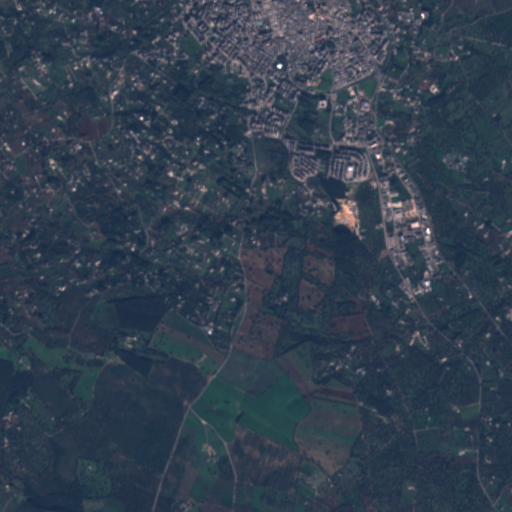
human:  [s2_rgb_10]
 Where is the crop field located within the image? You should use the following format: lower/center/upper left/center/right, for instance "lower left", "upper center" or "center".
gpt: The crop field is located in the upper right of the image.
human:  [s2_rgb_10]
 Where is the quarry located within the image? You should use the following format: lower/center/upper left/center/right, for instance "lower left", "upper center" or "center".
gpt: The quarry is located in the center right of the image.
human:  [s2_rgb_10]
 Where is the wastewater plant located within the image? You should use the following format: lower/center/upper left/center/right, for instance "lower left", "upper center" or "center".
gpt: The wastewater plant is located in the upper right of the image.
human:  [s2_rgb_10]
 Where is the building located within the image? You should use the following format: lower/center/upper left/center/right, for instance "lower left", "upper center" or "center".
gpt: There is no building in the image.